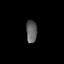
Tissue: prostate
Cell type: T cells
Senescence score: 0.7518
Nuclear area (px): 240
Mean DAPI intensity: 96.546